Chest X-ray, PA view. Patient: 33 years old, sex M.
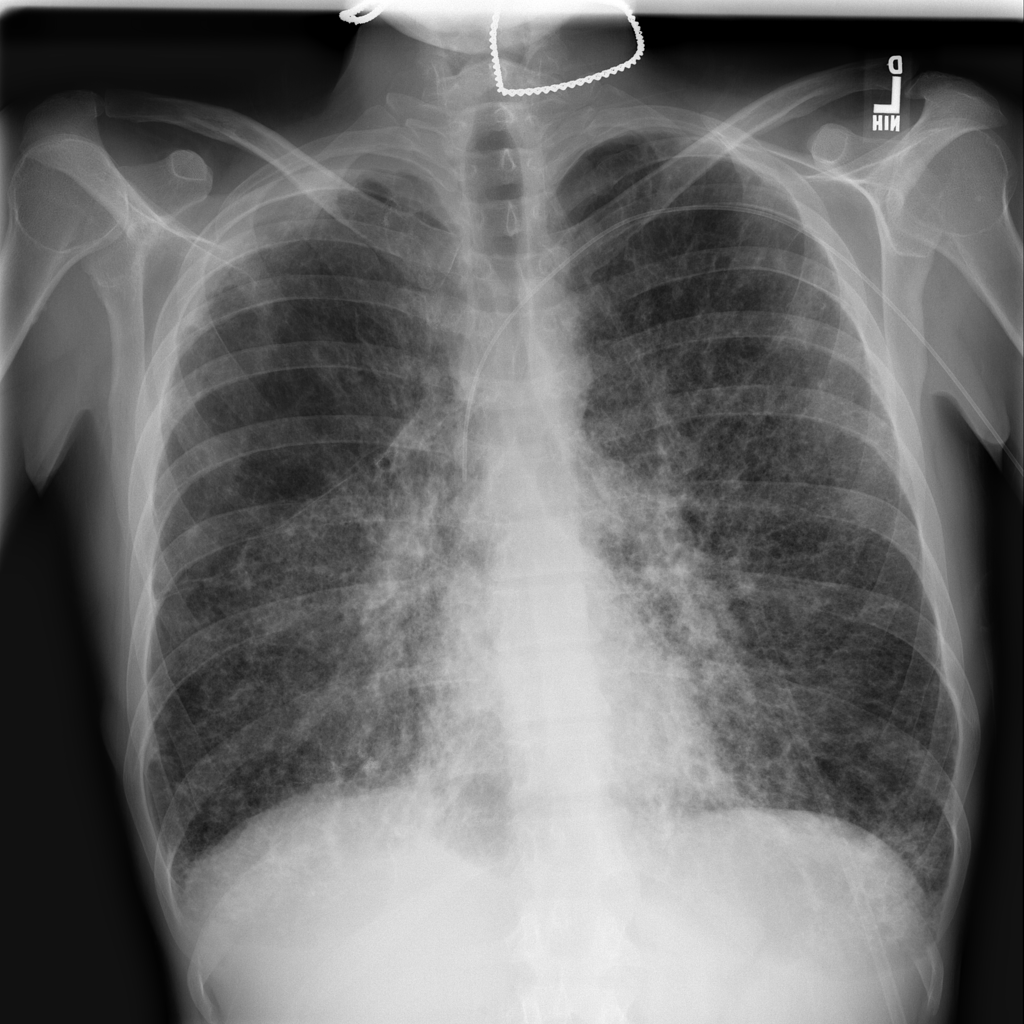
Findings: Infiltration